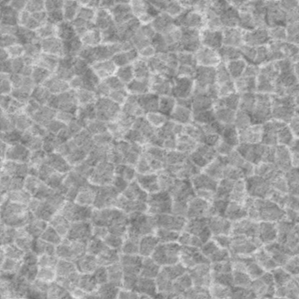
Label: frost